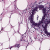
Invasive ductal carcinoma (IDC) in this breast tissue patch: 0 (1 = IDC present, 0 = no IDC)